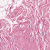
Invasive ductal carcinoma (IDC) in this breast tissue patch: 0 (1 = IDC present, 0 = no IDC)